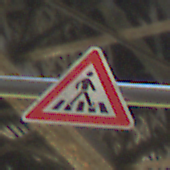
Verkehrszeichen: FussgaengerueberwegLinks
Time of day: Midday
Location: Outdoor (Urban)
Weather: Clear
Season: NotSpecified
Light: Natural